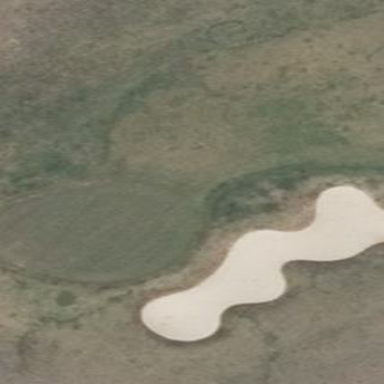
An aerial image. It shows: Golf green.